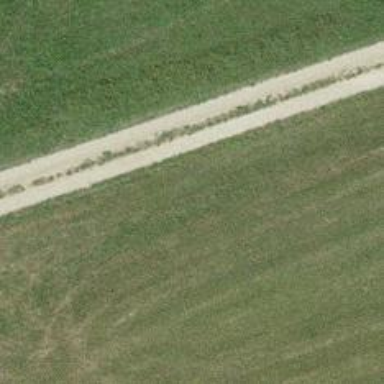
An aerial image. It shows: Agricultural vehicle track with grade2 surface type.